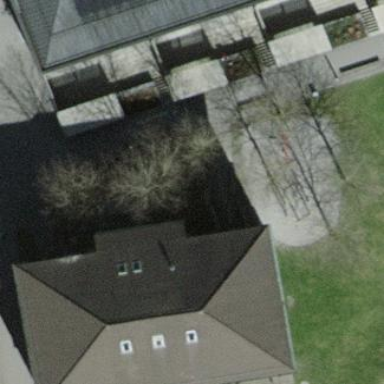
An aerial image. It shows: School building with hipped roof design.